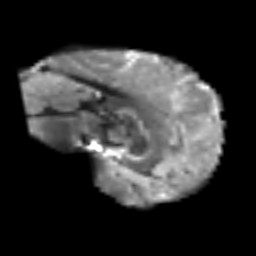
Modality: T2w
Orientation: sagittal
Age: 49
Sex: male
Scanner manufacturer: siemens
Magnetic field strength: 3 T
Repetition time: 6.1 s
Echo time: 0.101 s